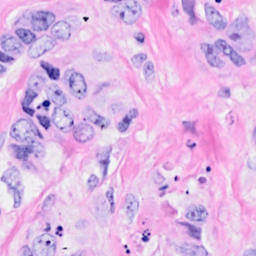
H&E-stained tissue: Breast